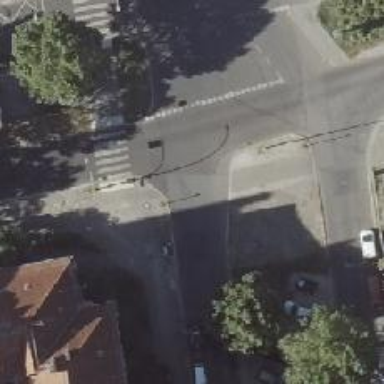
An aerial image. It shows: Uncontrolled crossing with pedestrian island.